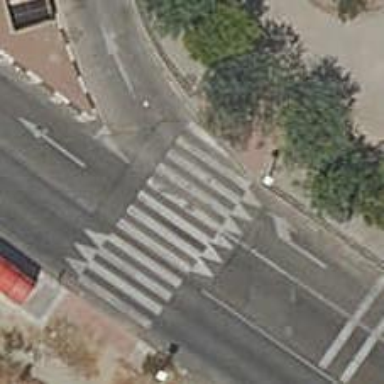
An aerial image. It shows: Uncontrolled crossing with traffic calming table.